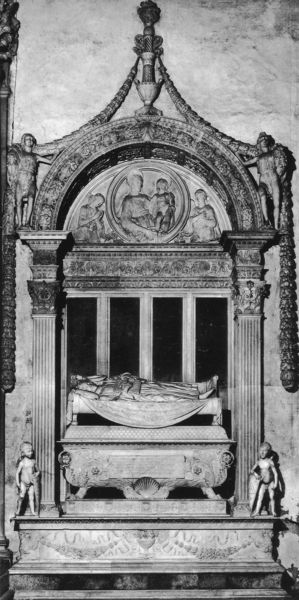
Titel: Grabmal für Carlo Marsuppini
Künstler: Desiderio da Settignano
Standort: Florenz, S. Croce (EU - I - Toskana)
Schlagwörter: mann, marmor, pfeiler, säule, ornament, stein, figur, kind, girlande, engel, kanneliert, putto, mauer, rundbogen, bischof, bett, medaillon, denkmal, beten, kapitell, fries, gesims, grab, jesus, kanneluren, putten, maria, korinthisch, madonna, anbetung, putti, grabmal, lisene, sarkophag, tumba, rondo, festons, architktur, grotesken, aufbahrung, sargophag, gisant, 1520, wappenhalter, korinthisches kaptiell